Interaction volume radius: 5 \u00c5
Interaction volume height: 40 \u00c5
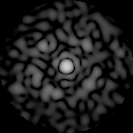
Disorder parameter: 0.8287